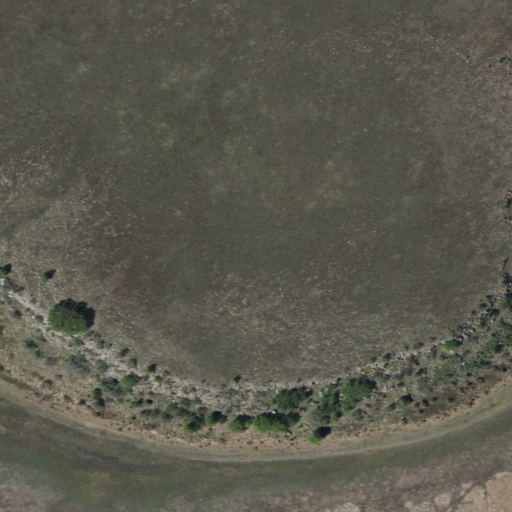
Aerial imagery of cliff(s) in Arizona named Bass Point containing shrub, herbaceous wetlands, evergreen forest, and woody wetlands